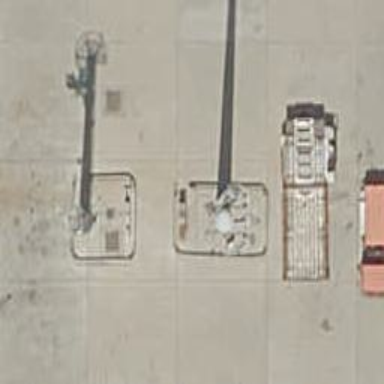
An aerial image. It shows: Mast structure.